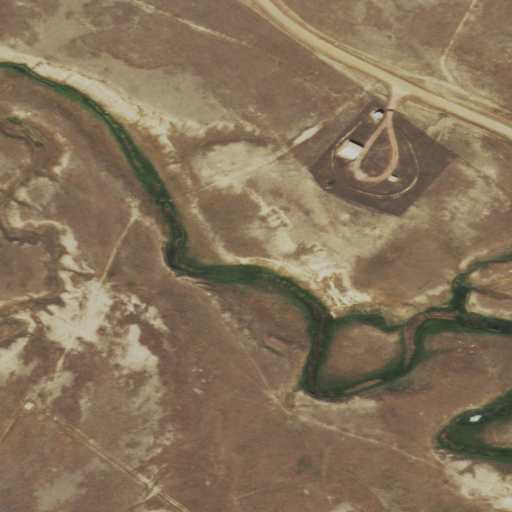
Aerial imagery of valley in Wyoming named Bons Draw containing shrub, grassland, herbaceous wetlands, and open development